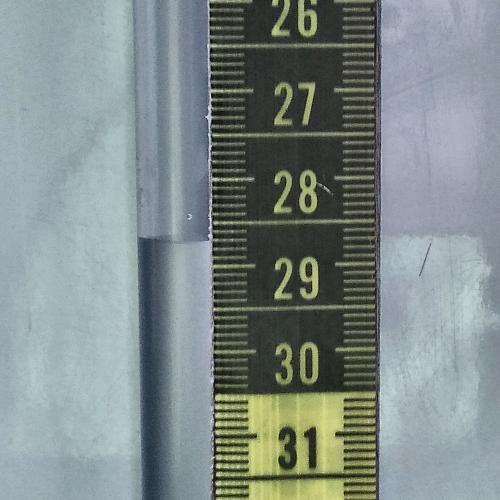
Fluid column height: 28.7 cm